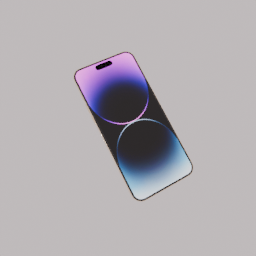
Label: electronics